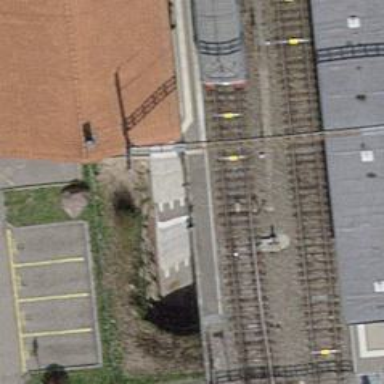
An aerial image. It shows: Single-track electrified railway siding with contact line.